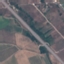
Label: Highway